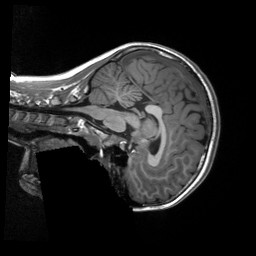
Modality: T1w
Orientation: sagittal
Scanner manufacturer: siemens
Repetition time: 2.3 s
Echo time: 0.00229 s